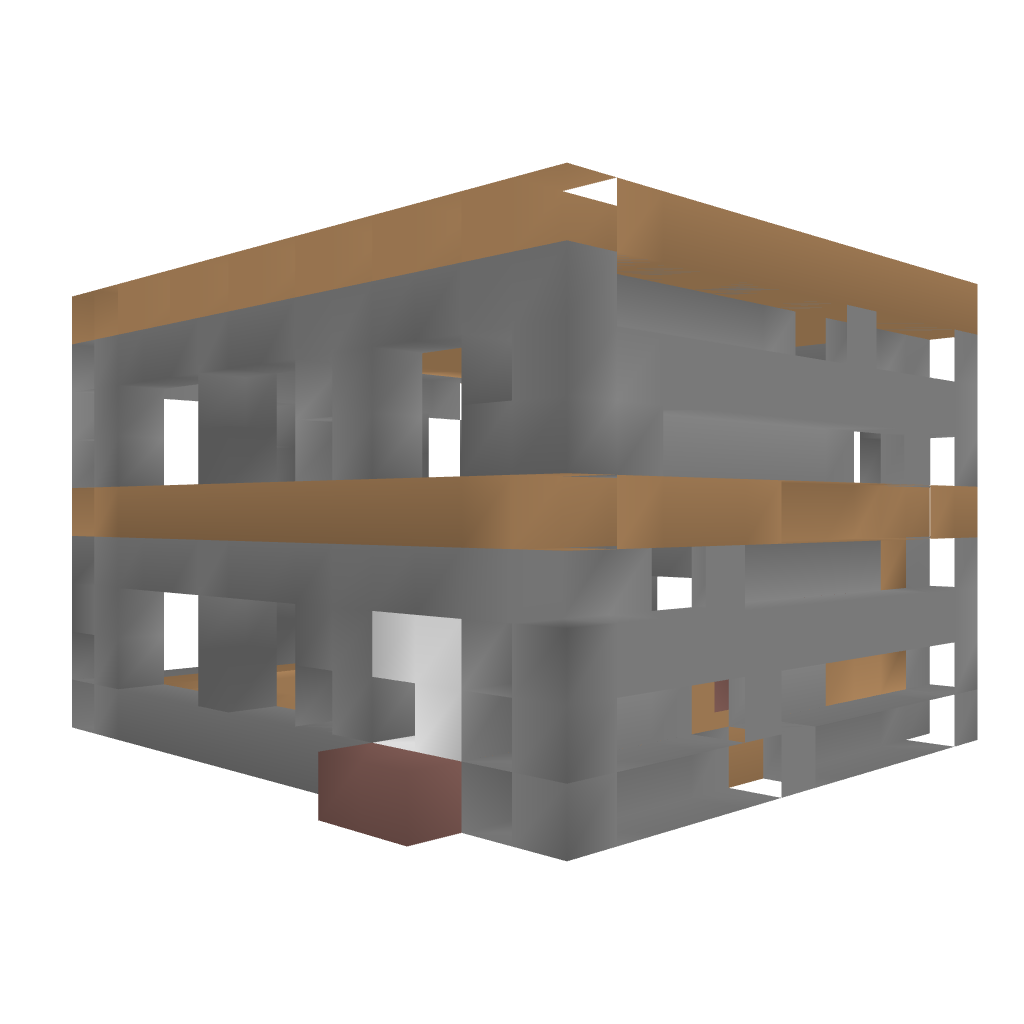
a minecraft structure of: boring brick building bad low quality